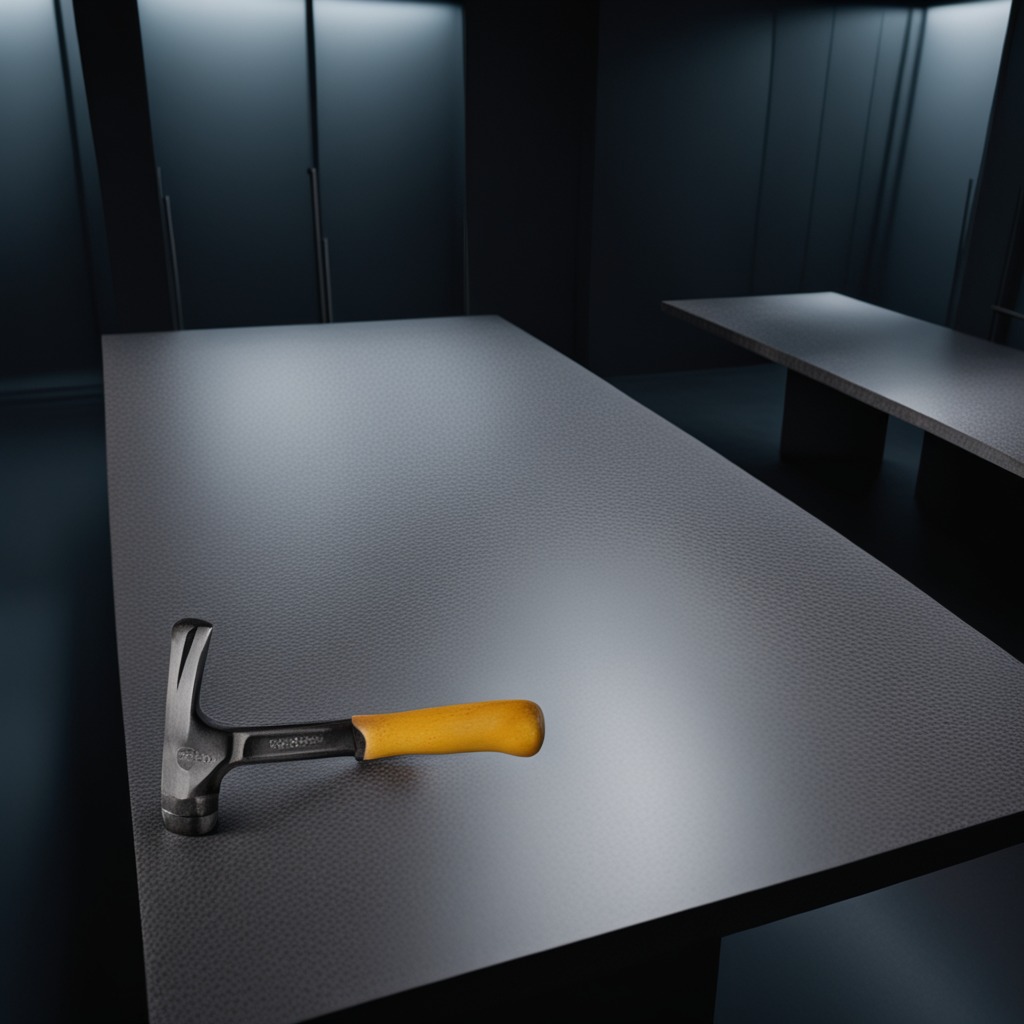
A hammer is lying on a clean granite table inside a workshop at night dim ambient light soft shadows worn but